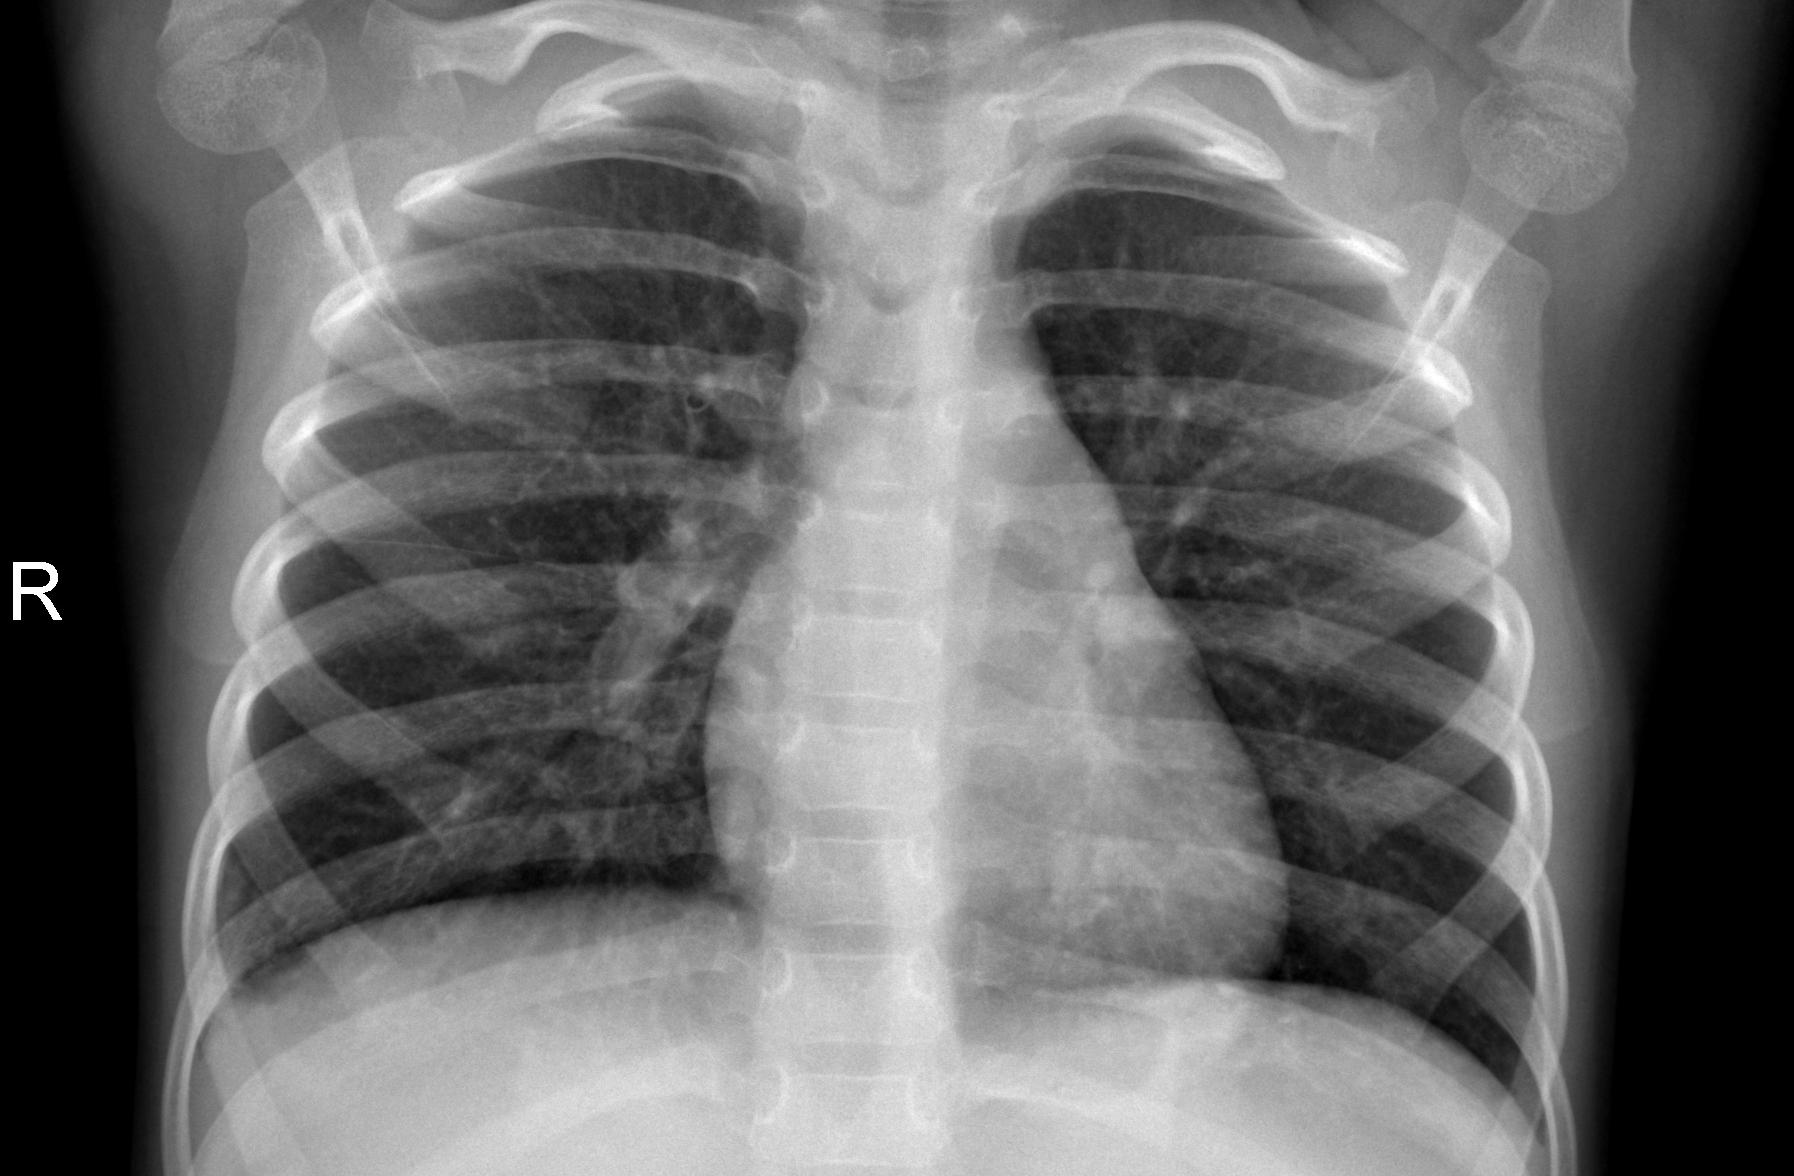
Diagnosis: PNEUMONIA